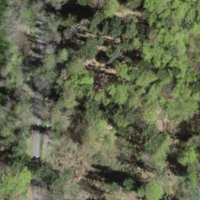
EUNIS habitat code: 44
Species observed at this site:
Tussilago farfara